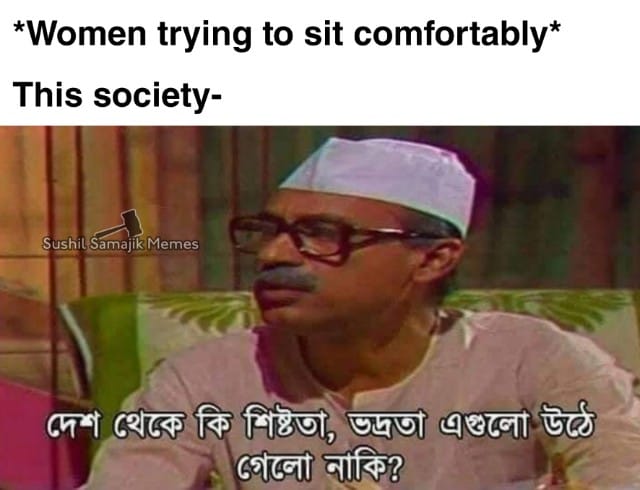
Caption: *Women trying to sit comfortably*    This society -    দেশ থেকে কি শিষ্টতা , ভদ্রতা এগুলো উঠে গেলো নাকি ?
Label: non-hate